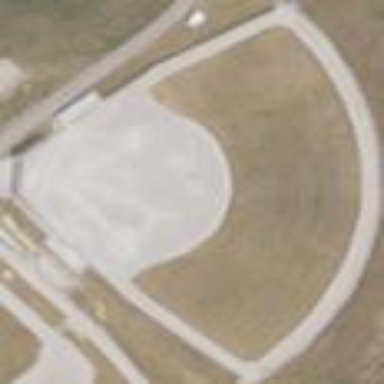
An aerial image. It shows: Baseball pitch for leisure and sports activities.